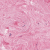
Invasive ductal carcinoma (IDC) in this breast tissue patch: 0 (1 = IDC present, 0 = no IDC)